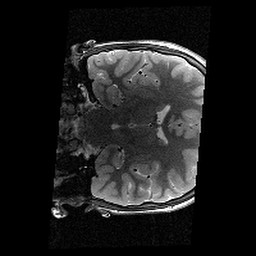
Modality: T2w
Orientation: coronal
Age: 13
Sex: female
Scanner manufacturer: siemens
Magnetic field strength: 3 T
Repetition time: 8.46 s
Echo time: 0.067 s